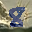
Label: 8